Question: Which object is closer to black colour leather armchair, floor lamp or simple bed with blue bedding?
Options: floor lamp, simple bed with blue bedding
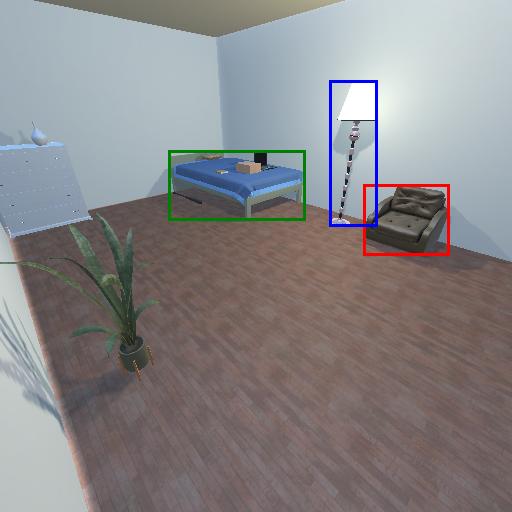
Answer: floor lamp